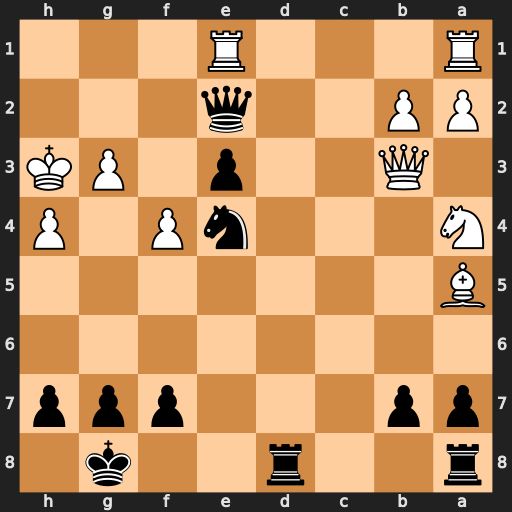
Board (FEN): r2r2k1/pp3ppp/8/B7/N3nP1P/1Q2p1PK/PP2q3/R3R3
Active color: b
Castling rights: -
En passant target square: -
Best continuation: Qf3 Qxe3 Nf2+ Qxf2 Qxf2 Bxd8 Rxd8